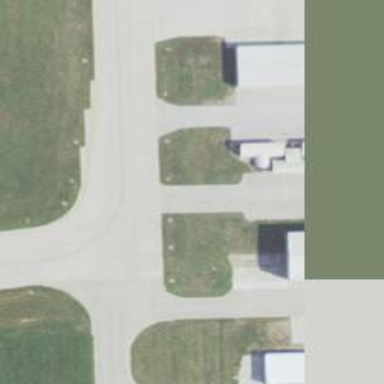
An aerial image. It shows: Image of taxiway at airport.